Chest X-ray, AP view. Patient: 26 years old, sex F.
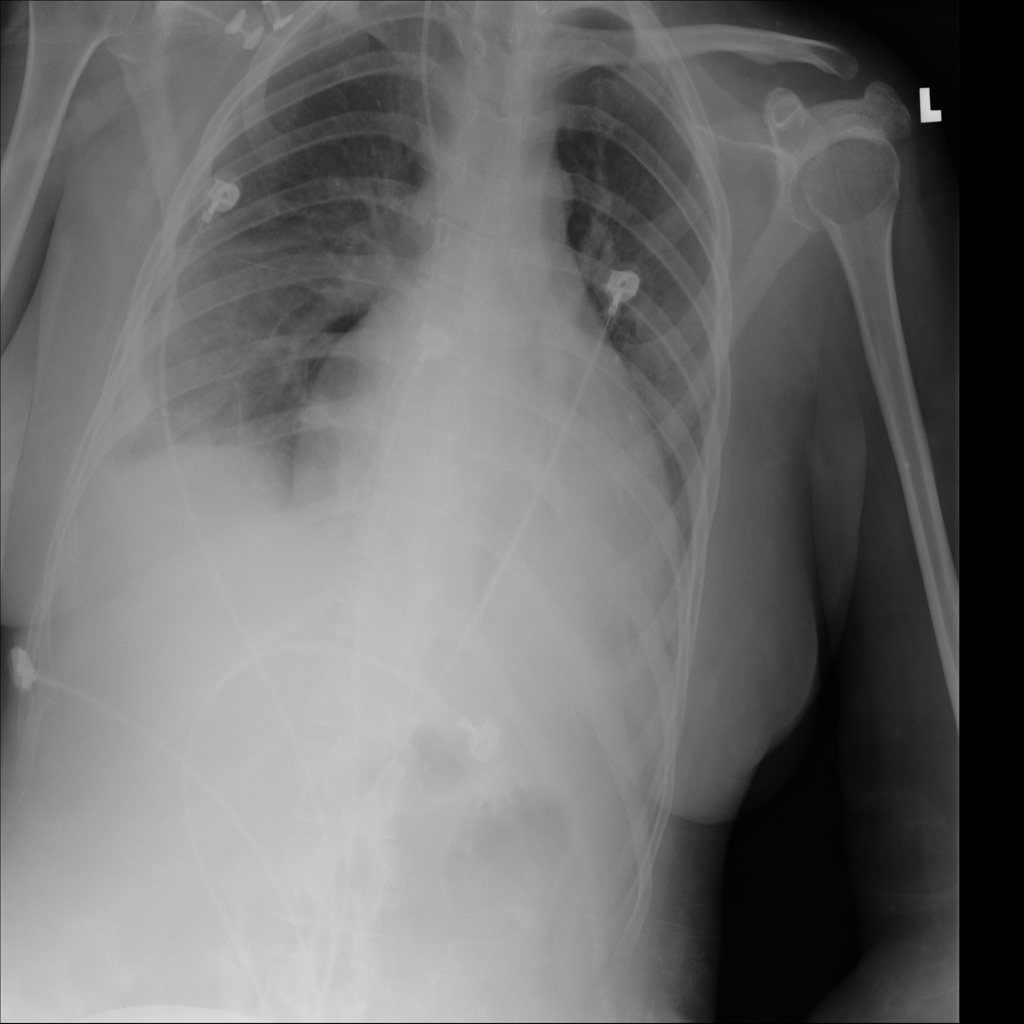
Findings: Cardiomegaly, Effusion